Field crop: maize
Growth stage: 2
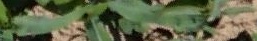
Species: maize